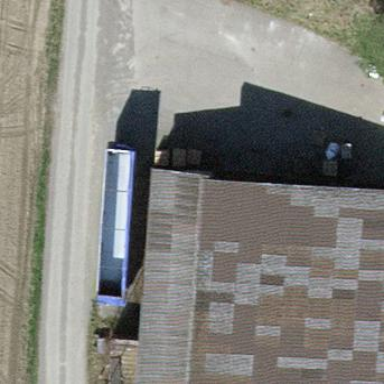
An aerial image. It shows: Farm auxiliary building with saltbox-shaped roof.